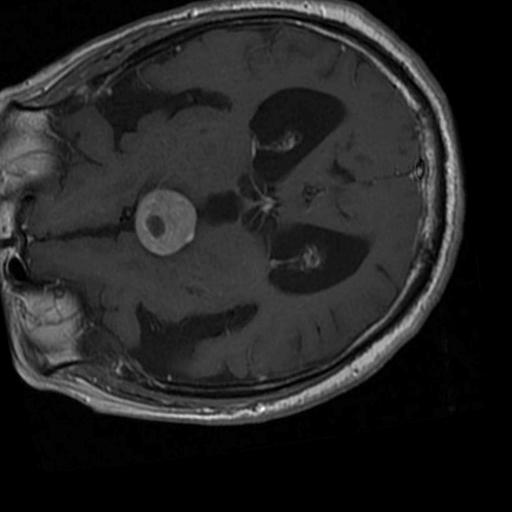
Label: brain_tumor